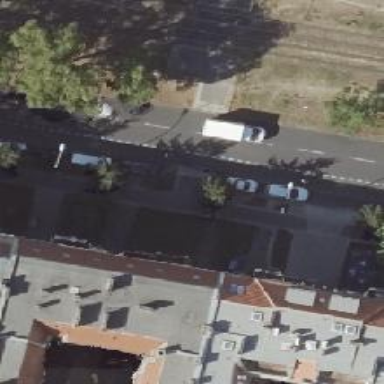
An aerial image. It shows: Primary highway with asphalt surface. There is parallel on-street parking on the right lane.